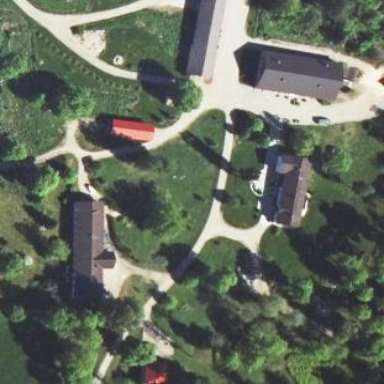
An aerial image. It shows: Farmyard area.